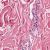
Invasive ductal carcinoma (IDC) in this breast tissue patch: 0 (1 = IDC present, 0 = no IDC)